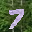
Label: 7